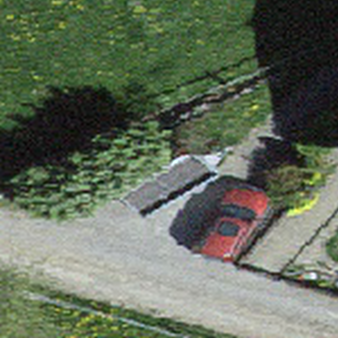
Label: other